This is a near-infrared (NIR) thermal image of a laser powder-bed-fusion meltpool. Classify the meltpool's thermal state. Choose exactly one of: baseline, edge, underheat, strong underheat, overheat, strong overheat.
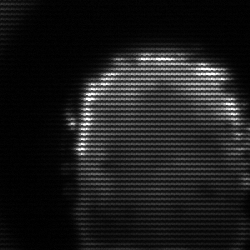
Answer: baseline